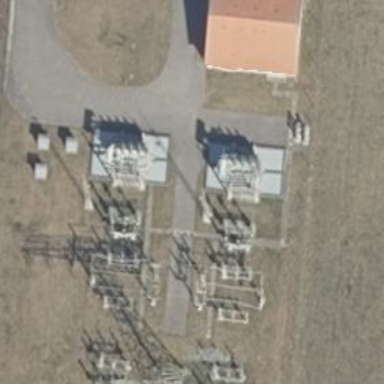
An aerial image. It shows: Power line with three cables.